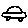
Label: car